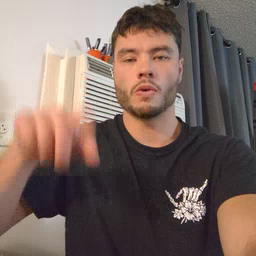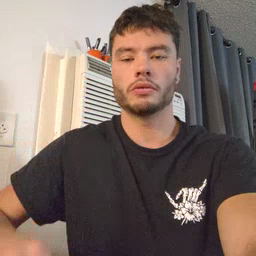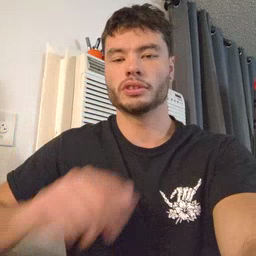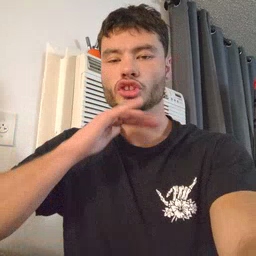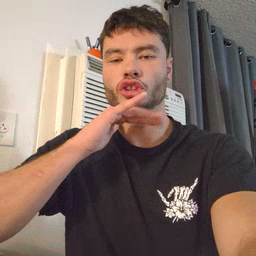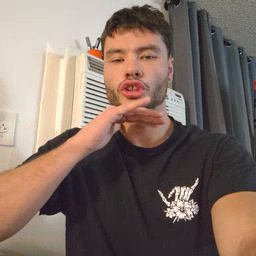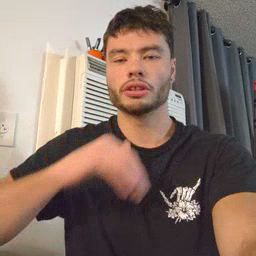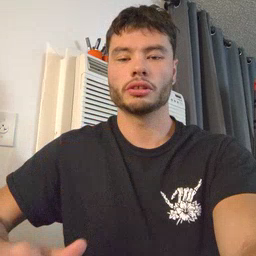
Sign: dirty